Question: I have made a small script which uses the Twitch API. The API only allows a maximum of 100 results per query. I would like to have this query carry on until there are no more results.
My theory behind this, is to run a foreach or while loop and increment the offset by 1 each time.
My problem however, is that I cannot change the foreach parameters within itself.
Is there anyway of executing this efficiently without causing an infinite loop?
Here is my current code:
'''
<?php
$newcurrentFollower = 0;
$offset=0;
$i = 100;
$json = json_decode(file_get_contents("https://api.twitch.tv/kraken/channels/greatbritishbg/follows?limit=25&offset=".$offset));
foreach ($json->follows as $follow)
{
echo $follow->user->name . ' (' . $newcurrentFollower . ')' . "<br>";
$newcurrentFollower++;
$offset++;
$json = json_decode(file_get_contents("https://api.twitch.tv/kraken/channels/greatbritishbg/follows?limit=25&offset=".$offset));
}
?>
'''
Using a While loop:
'''
while($i < $total)
{
$json = json_decode(file_get_contents("https://api.twitch.tv/kraken/channels/greatbritishbg/follows?limit=25&offset=".$offset));
echo $json->follows->user->name . ' (' . $newcurrentFollower . ')' . "<br>";
$newcurrentFollower++;
$offset++;
$i++;
}
'''
Ends up echoing this (No names are successfully being grabbed):

Here is the API part for $json->follows:
<URL>
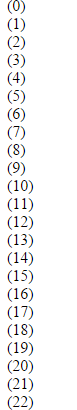
Answer: You can use this:
'''
$offset = 0;
$count = 1;
do {
$response = json_decode(file_get_contents(
'https://api.twitch.tv/kraken/channels/greatbritishbg/follows?limit=100&offset=' . $offset
));
foreach($response->follows as $follow) {
echo $follow->user->name . ' (' . ($count++) . ')' . "</br>";
}
$offset+=25;
} while (!empty($response->follows));
'''